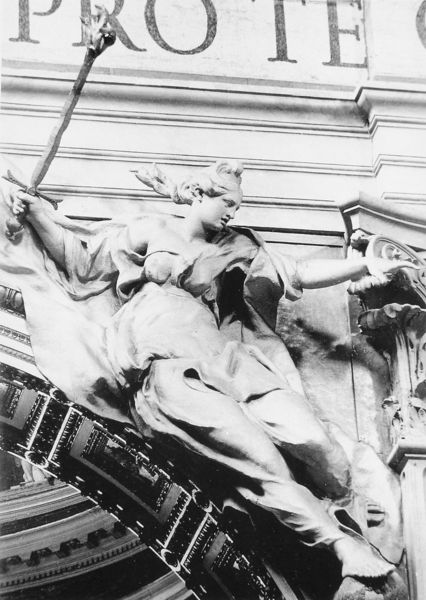
Titel: La divina Giustizia, die göttliche Gerechtigkeit
Künstler: Andrea Bolgi
Standort: Rom, S. Pietro (EU - I - Latium)
Schlagwörter: fuß, weiß, bewegung, frau, geste, kleid, marmor, mund, schwarz, säule, haus, arm, arme, falten, kleidung, stein, innenraum, wind, kirche, gewand, haare, locken, engel, skulptur, statue, beine, füße, bogen, fassade, italien, stab, wehen, zeigefinger, stuck, faltenwurf, plastik, zeigen, foto, fotografie, eingang, flamme, schwarz-weiß, schwert, kapitelle, kathedrale, photo, erzengel, fackel, szepter, flammenschwert, pro, prote, kapitelll